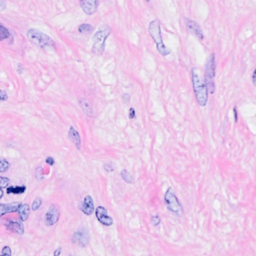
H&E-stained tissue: Breast